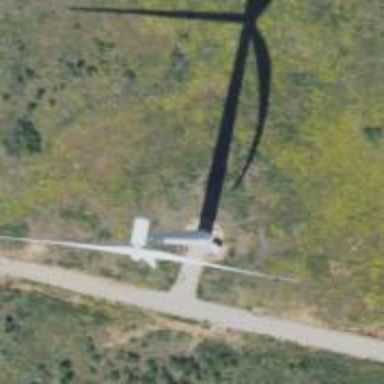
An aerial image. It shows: Wind generator using wind turbines of horizontal axis.